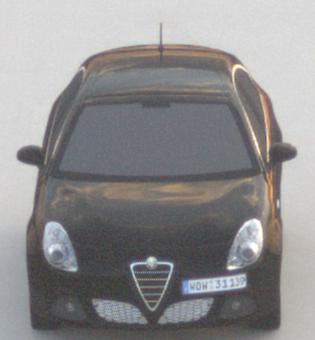
Make: Alfa Romeo
Model: Giulietta 1.4 TB 16V
Detailed model: Giulietta (940)
Model produced from: 2010/05
Model produced until: 2013/03
Doors: 5
Color: black
Road condition: dry road
Daytime: sunrise or sunset
Contrast: low contrast